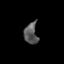
Tissue: prostate
Cell type: T cells
Senescence score: 0.6854
Nuclear area (px): 279
Mean DAPI intensity: 89.108